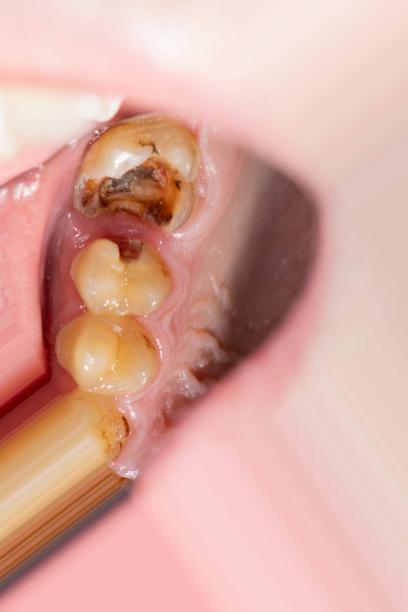
Condition: Caries